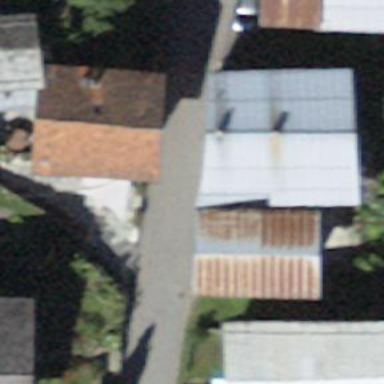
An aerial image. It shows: Detached building.